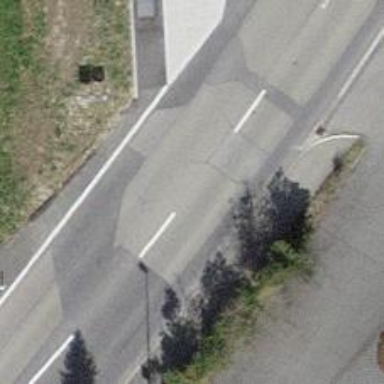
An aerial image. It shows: Island crossing on the road.